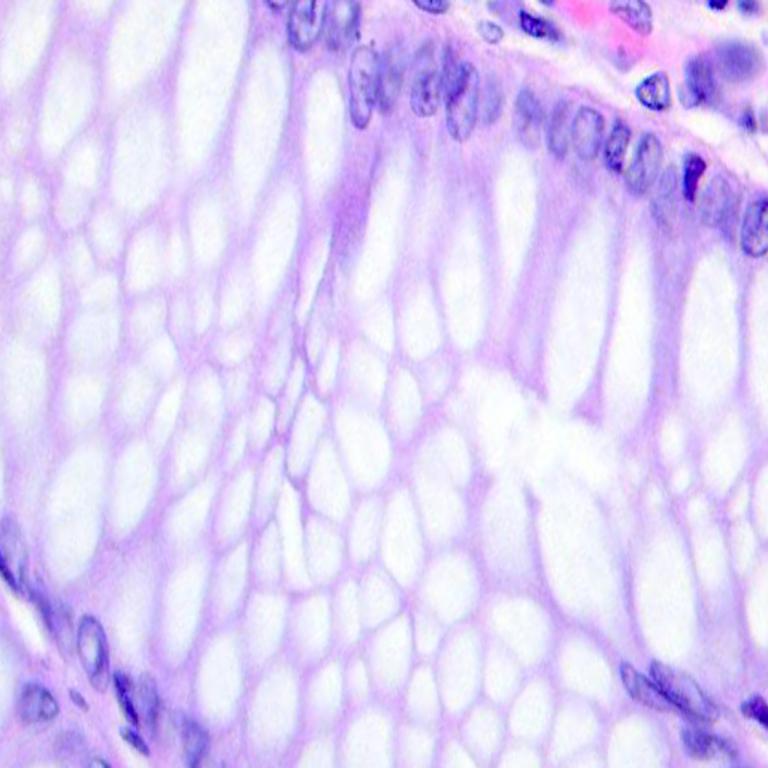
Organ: colon
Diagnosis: benign